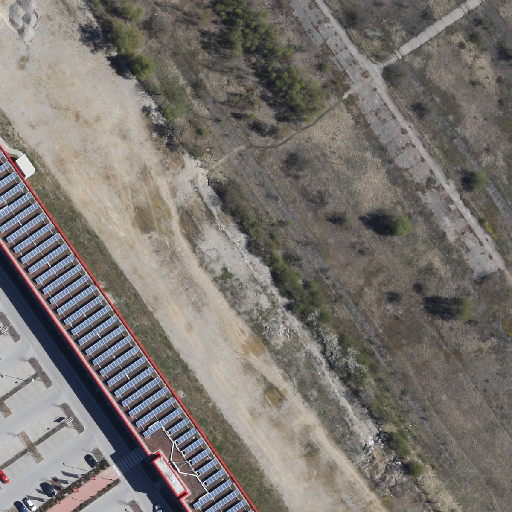
Referring expression: vehicle in the parking area